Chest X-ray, PA view. Patient: 49 years old, sex F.
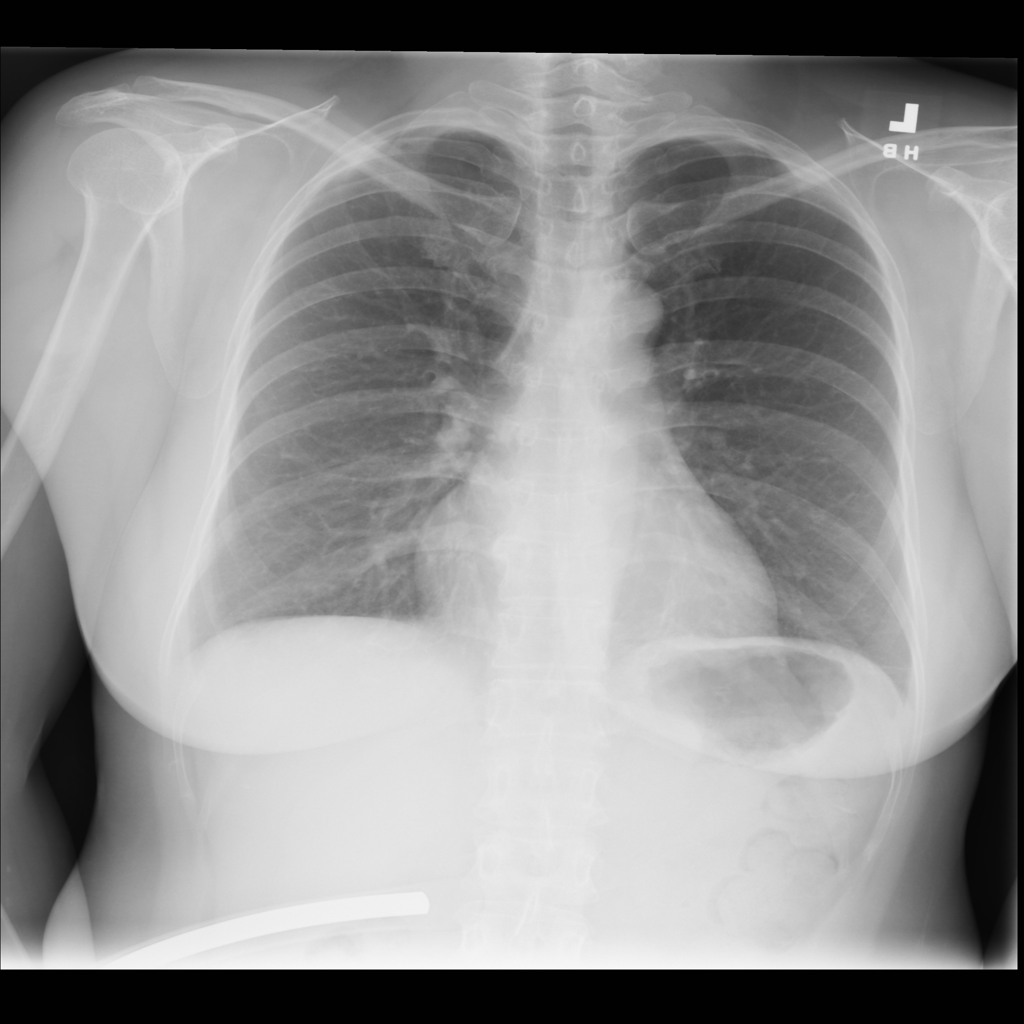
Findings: No Finding